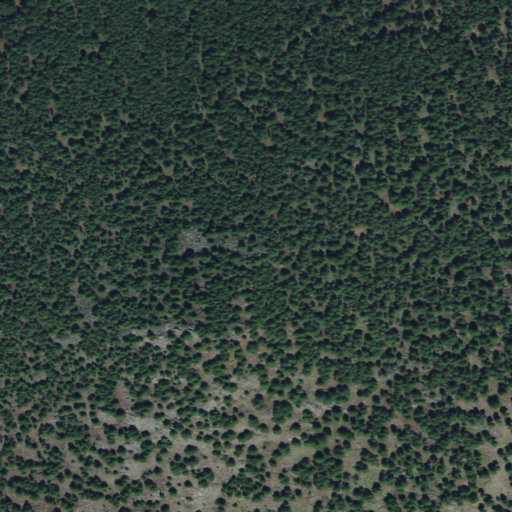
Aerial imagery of mountain in Montana named Little Butte containing only evergreen forest